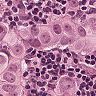
Metastatic tissue present: yes